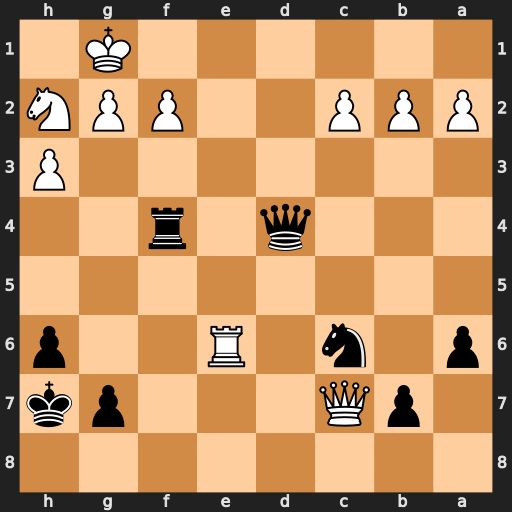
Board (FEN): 8/1pQ3pk/p1n1R2p/8/3q1r2/7P/PPP2PPN/6K1
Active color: b
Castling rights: -
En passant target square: -
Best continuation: Qxf2+ Kh1 Nd4 Rxh6+ Kxh6 Ng4+ Rxg4